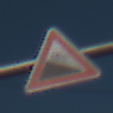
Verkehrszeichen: Gefaelle10
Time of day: MorningAfternoon
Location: Outdoor (Urban)
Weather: Clear
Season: NotSpecified
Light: Natural